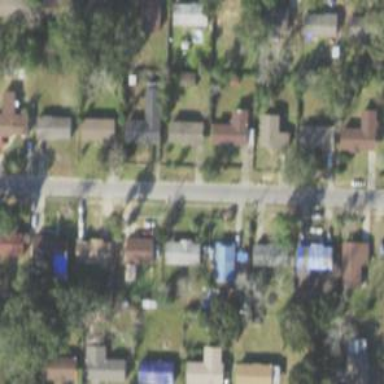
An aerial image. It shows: This residential area consists of single-family homes.